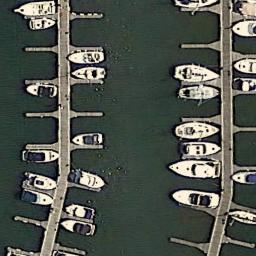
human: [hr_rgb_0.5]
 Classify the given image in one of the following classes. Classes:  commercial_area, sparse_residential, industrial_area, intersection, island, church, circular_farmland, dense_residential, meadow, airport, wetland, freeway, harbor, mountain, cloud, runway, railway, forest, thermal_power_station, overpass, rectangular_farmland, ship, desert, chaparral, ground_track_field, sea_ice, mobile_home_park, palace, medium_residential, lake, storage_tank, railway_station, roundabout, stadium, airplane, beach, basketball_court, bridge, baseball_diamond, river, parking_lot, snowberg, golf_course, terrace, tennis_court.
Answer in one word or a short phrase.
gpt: harbor